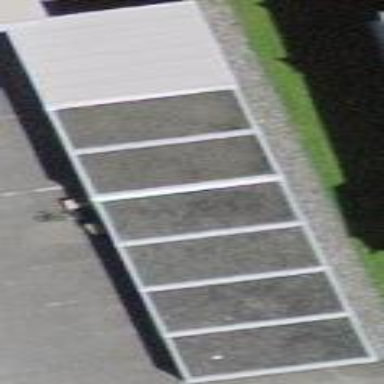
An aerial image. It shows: Group of garages.